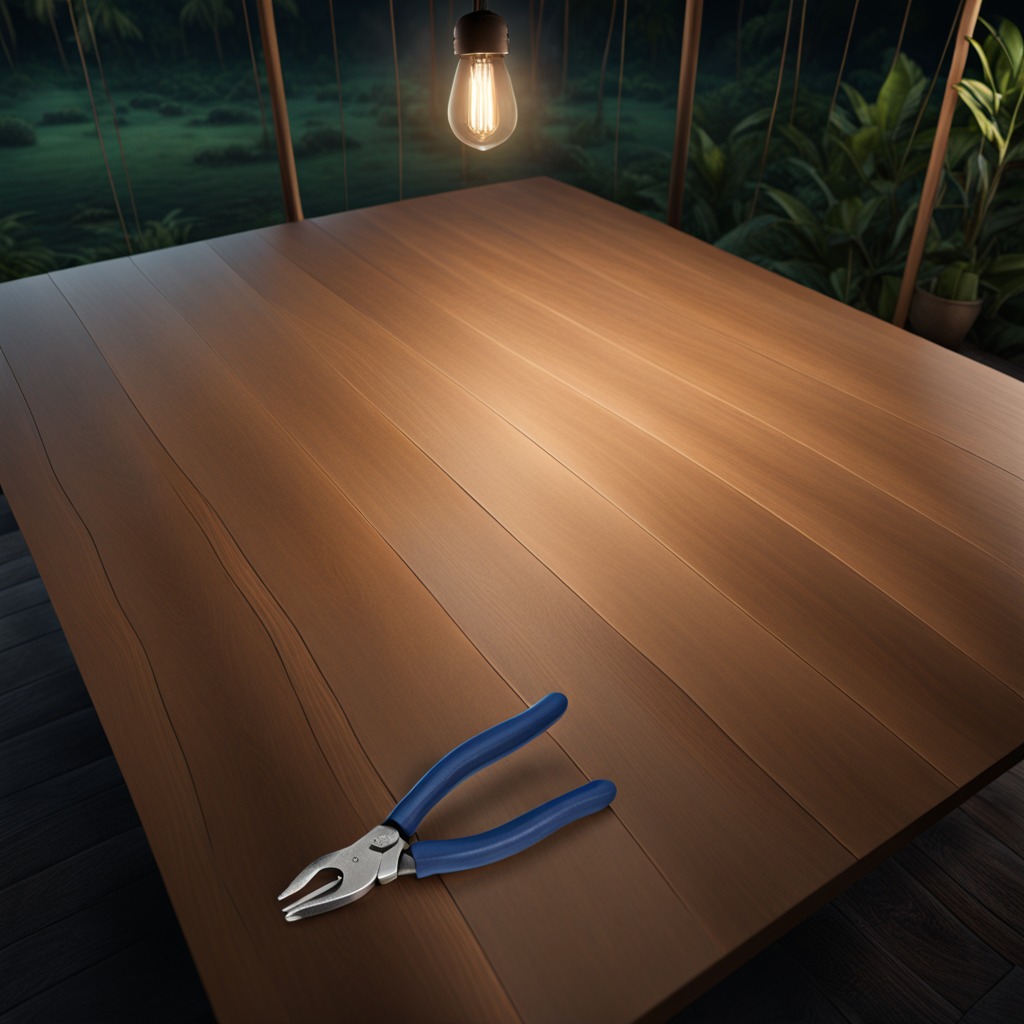
A plier is lying on the wooden table.